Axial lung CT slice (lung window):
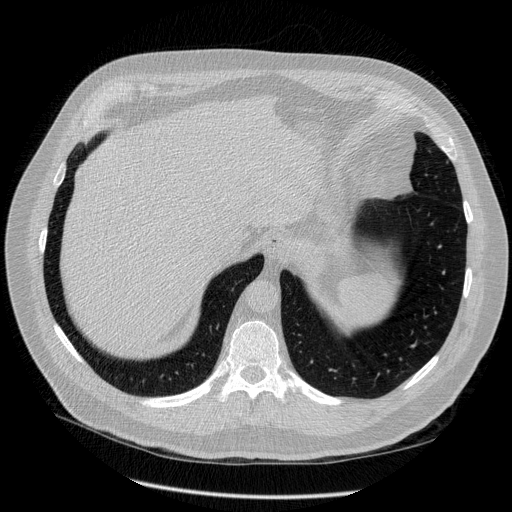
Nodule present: no